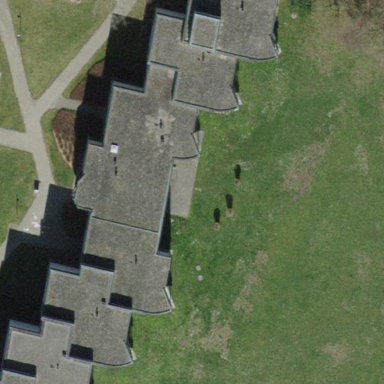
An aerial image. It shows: Flat-roofed apartment building.